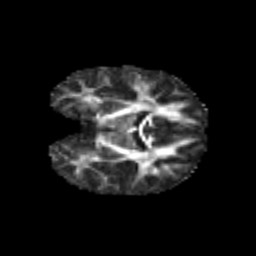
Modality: FA
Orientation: coronal
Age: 6
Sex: male
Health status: healthy